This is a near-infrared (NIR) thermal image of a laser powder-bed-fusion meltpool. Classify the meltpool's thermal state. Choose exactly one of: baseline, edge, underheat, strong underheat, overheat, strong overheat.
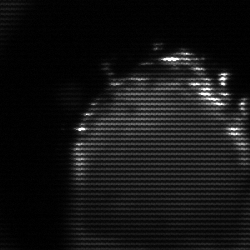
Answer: edge